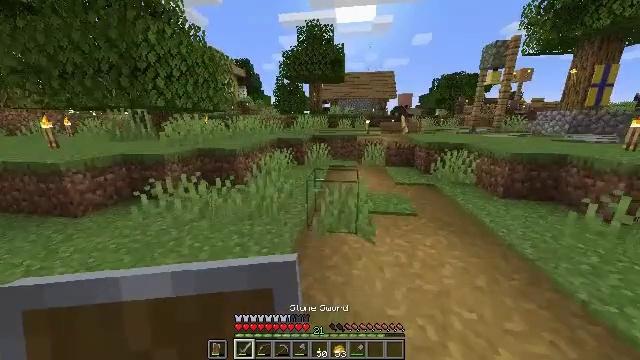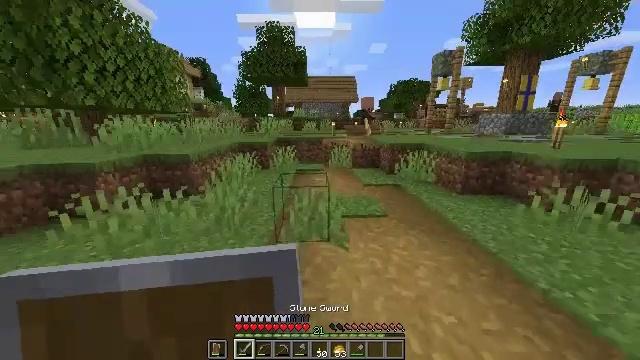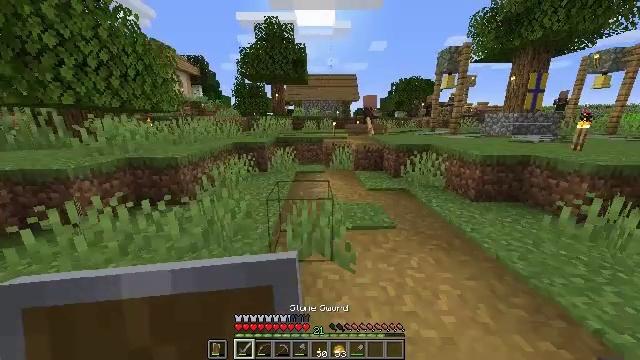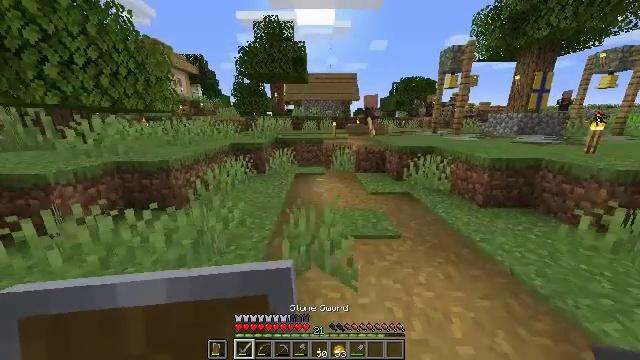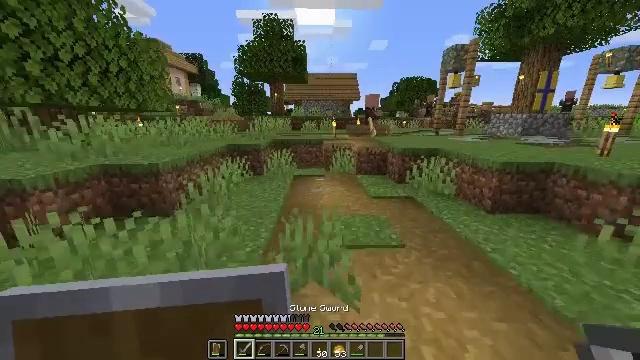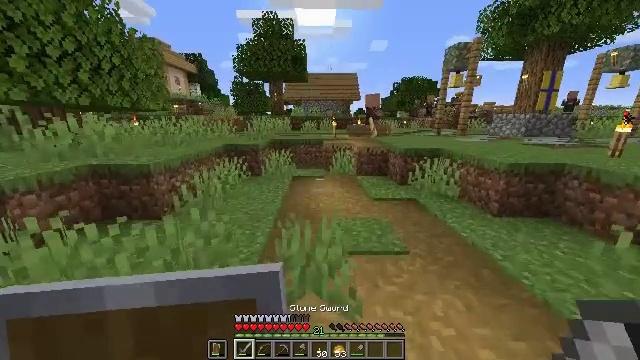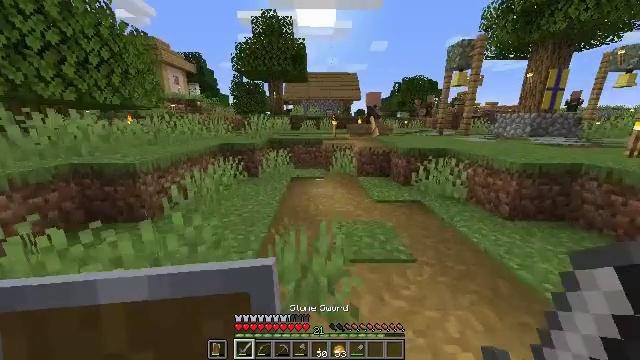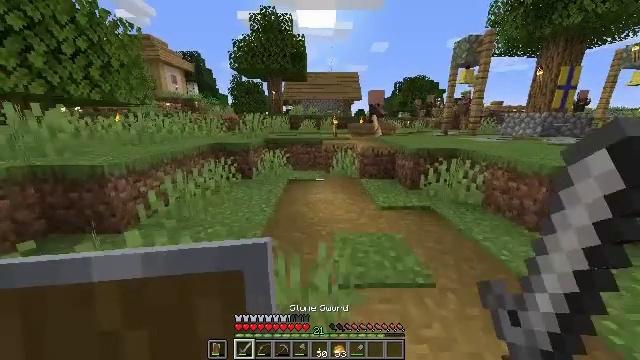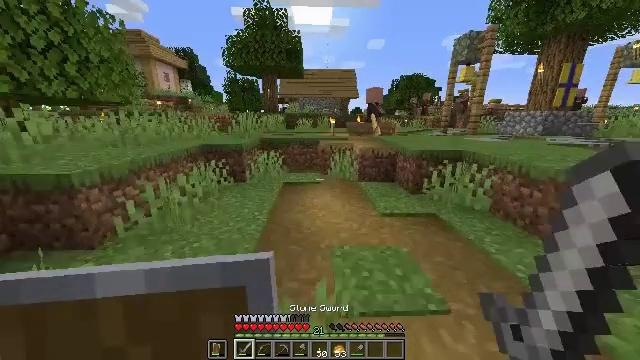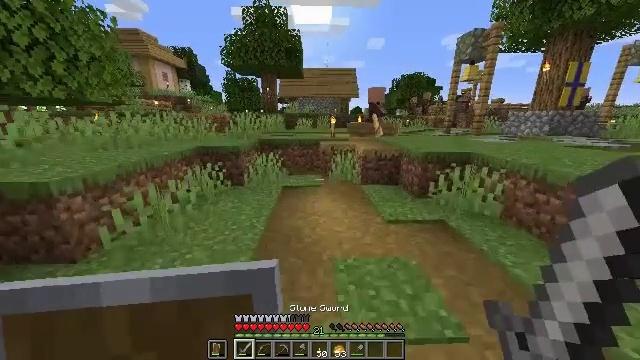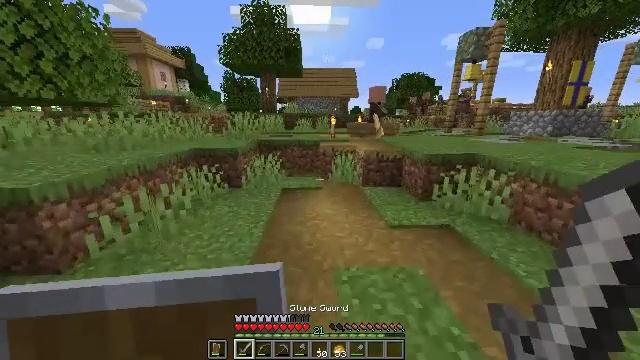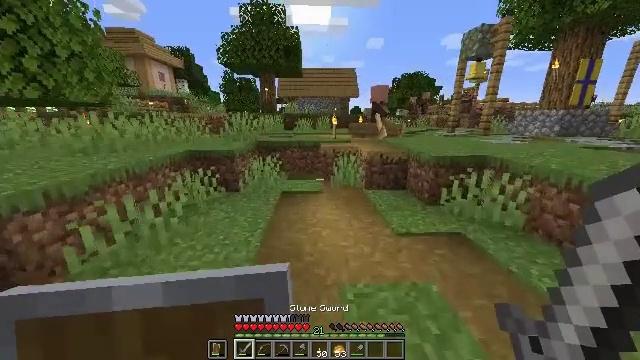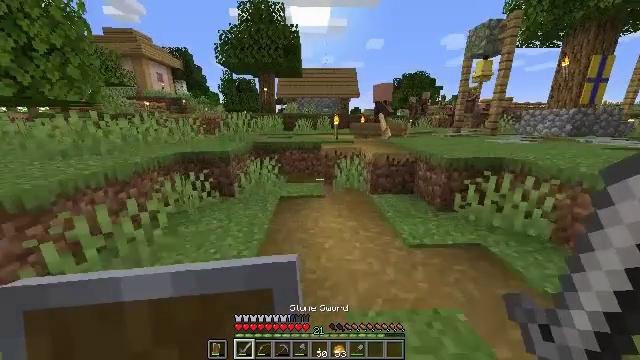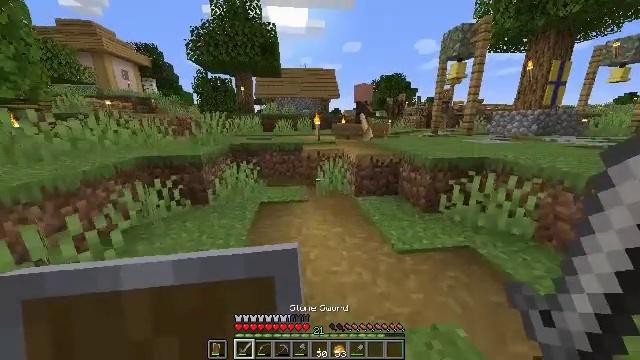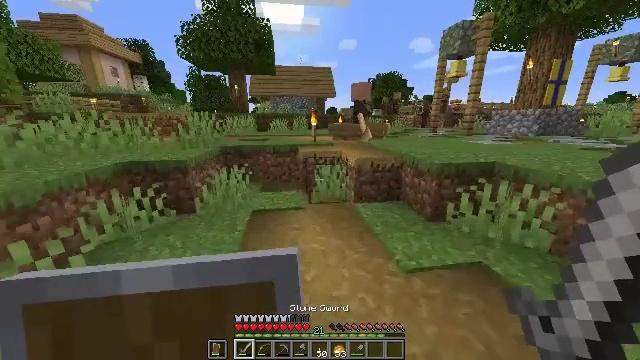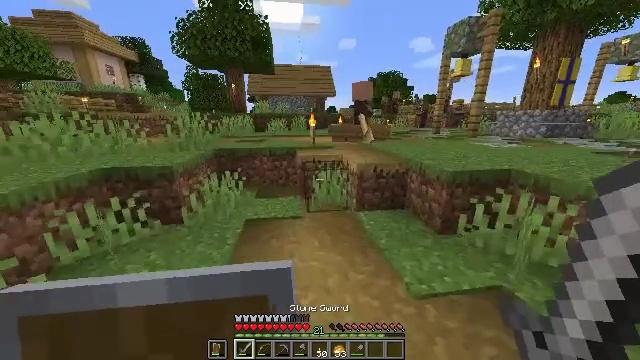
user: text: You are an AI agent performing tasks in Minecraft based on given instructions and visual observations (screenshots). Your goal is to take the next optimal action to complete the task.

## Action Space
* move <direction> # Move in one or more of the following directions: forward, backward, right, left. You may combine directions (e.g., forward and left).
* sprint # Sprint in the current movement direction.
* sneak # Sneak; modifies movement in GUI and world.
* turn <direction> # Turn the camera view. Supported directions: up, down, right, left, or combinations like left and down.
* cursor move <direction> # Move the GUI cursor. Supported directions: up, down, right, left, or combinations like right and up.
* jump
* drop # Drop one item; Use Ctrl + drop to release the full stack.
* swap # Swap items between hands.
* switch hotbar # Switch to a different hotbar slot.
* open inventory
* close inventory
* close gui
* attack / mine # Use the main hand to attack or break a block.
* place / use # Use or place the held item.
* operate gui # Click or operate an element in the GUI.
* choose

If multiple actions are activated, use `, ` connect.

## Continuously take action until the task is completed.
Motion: motion action
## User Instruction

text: Retrieve the torch.
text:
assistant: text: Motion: move forward, turn right
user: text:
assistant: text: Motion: move forward
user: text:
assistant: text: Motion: move forward
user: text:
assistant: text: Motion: move forward
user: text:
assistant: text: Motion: move forward
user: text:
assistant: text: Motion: move forward
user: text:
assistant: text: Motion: move forward
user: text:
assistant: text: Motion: move forward
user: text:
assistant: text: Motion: move forward
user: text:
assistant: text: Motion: move forward
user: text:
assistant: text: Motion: move forward
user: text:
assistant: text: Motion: move forward
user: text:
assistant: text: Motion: move forward, turn right
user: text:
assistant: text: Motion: move forward, turn right
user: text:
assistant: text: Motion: move forward
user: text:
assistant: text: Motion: move forward, turn right
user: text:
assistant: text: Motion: move forward
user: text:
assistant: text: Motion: move forward
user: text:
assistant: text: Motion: move forward
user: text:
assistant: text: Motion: move forward
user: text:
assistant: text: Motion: move forward, turn right
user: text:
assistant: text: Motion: move forward
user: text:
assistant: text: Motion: move forward, jump
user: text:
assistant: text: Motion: move forward, jump
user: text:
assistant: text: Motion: move forward, jump
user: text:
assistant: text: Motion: move forward
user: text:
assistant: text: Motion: move forward
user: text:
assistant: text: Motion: move forward, turn right
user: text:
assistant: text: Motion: move forward
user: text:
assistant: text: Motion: move forward, turn right and down